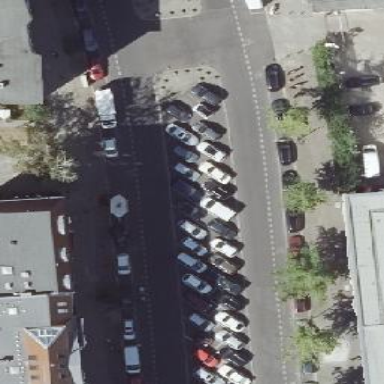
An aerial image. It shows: Parking area along the street side with diagonal orientation.